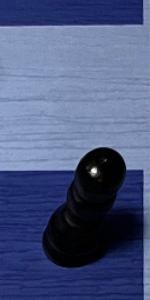
Label: Pawn_Black